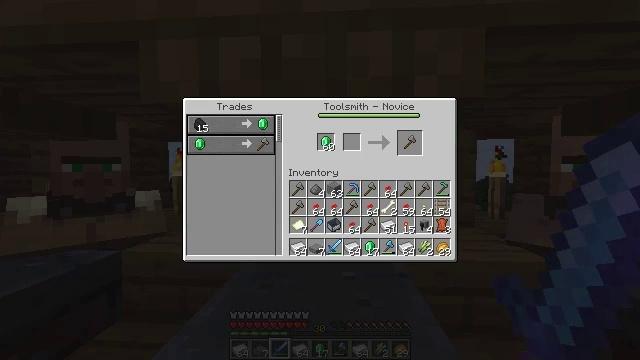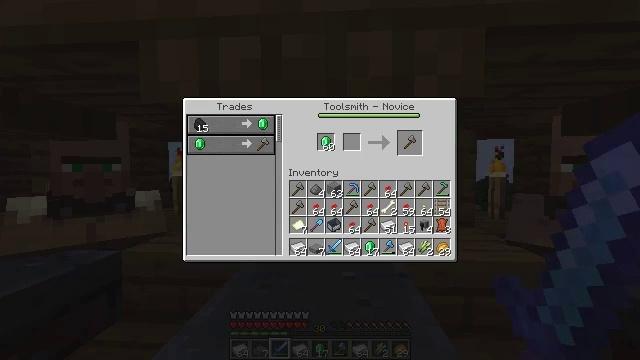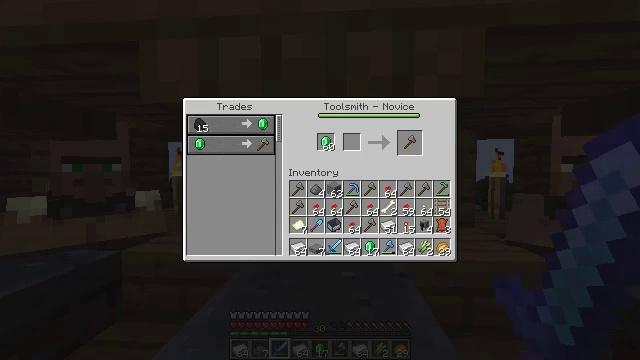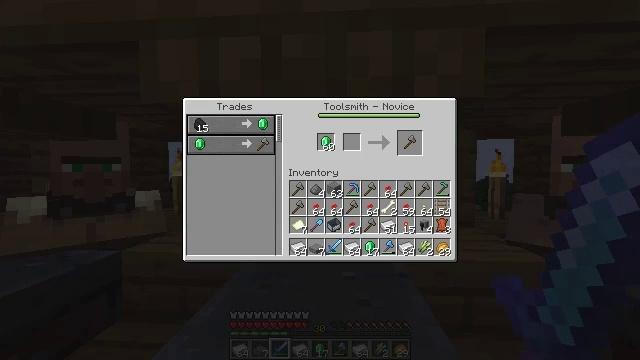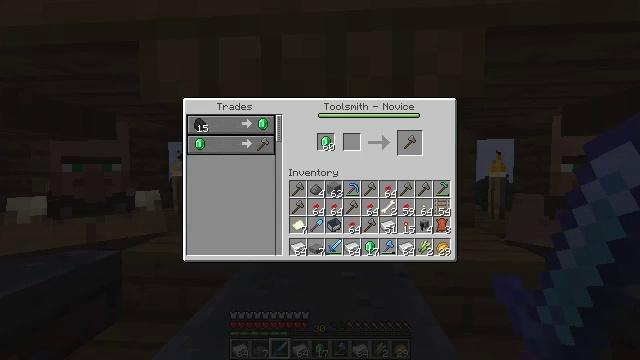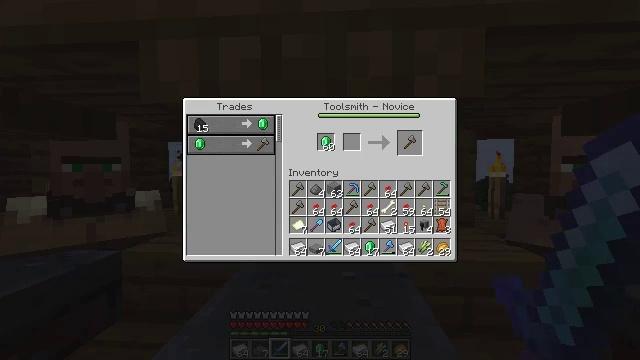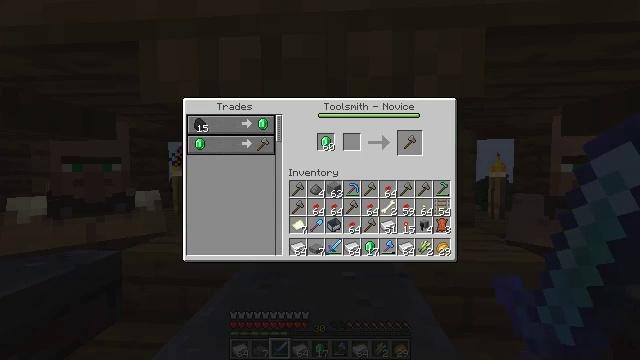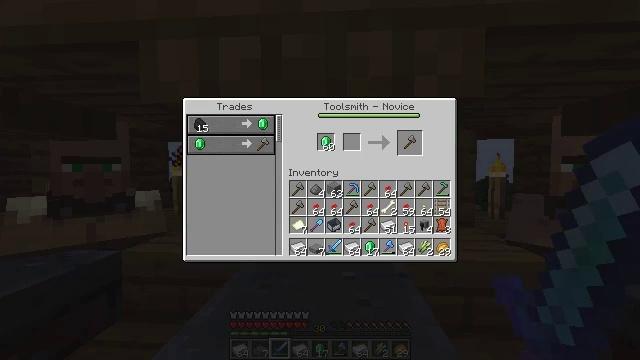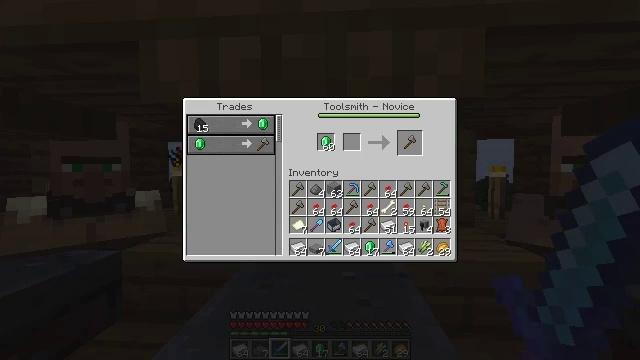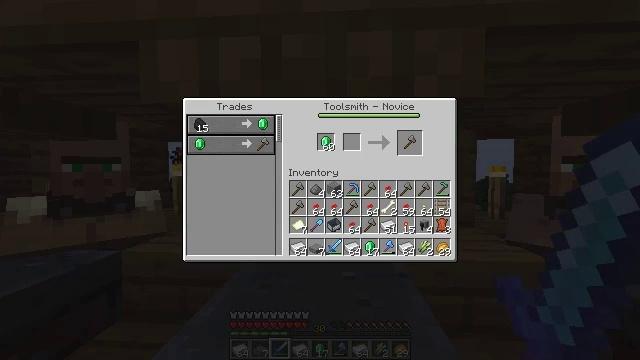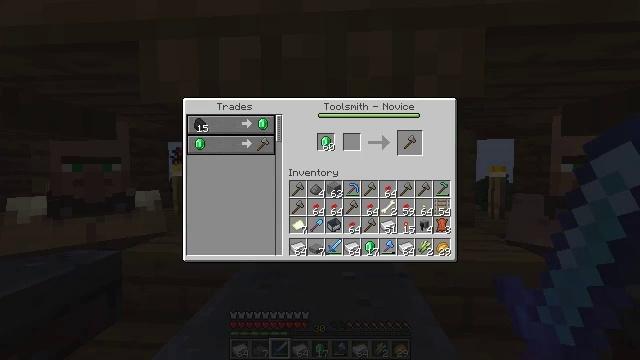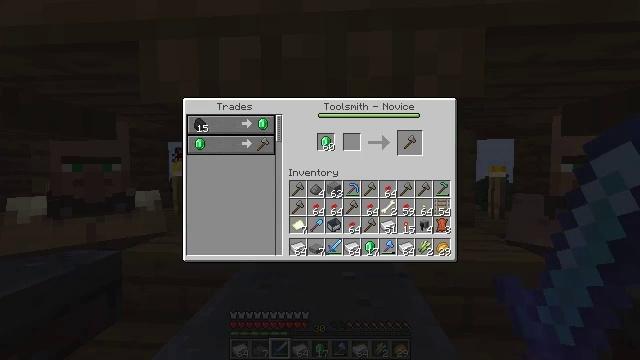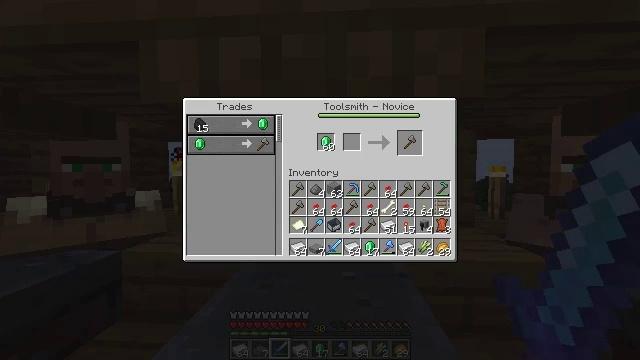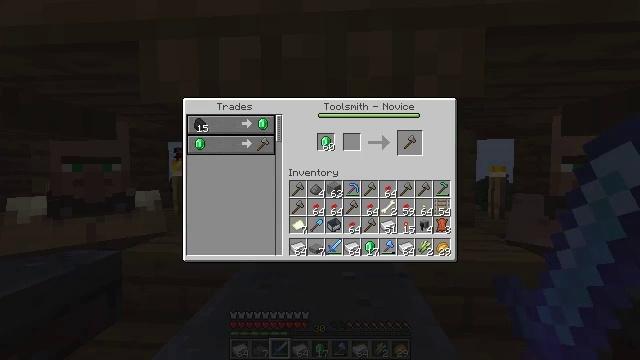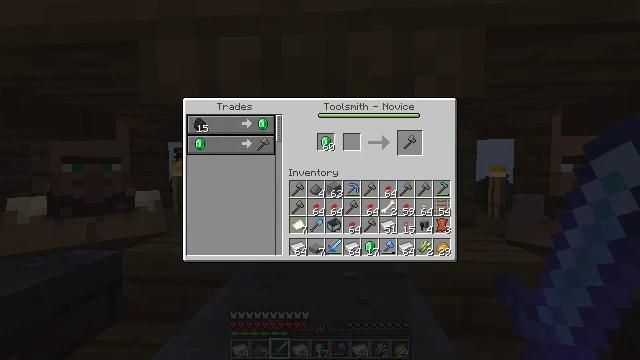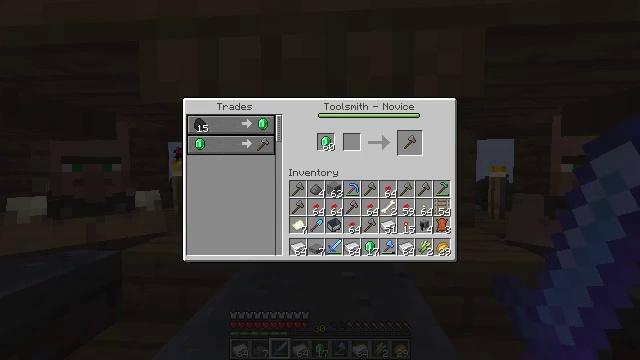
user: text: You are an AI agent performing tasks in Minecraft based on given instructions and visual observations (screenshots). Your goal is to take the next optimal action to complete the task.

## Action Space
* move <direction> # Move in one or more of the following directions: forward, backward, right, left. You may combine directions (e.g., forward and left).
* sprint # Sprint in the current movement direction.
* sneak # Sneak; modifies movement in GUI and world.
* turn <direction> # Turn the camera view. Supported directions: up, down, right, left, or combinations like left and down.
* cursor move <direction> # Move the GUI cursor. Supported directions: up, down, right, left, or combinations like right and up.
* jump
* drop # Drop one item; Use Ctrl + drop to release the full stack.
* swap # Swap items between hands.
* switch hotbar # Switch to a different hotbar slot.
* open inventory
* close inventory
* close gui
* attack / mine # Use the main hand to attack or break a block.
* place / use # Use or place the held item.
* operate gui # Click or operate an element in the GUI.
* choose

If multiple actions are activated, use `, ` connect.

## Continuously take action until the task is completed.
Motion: motion action
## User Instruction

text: Remove a sugar cane from the inventory.
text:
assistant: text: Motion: no_op
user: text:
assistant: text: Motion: no_op
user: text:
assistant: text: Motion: no_op
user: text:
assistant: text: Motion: no_op
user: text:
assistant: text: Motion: no_op
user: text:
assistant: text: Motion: no_op
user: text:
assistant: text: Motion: no_op
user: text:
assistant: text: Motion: no_op
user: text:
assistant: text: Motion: no_op
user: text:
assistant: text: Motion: no_op
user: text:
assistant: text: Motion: no_op
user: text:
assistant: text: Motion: no_op
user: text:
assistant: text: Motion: no_op
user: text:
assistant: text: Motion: no_op
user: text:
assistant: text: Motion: no_op
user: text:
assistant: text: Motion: no_op
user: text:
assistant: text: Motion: no_op
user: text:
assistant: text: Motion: no_op
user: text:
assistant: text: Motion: no_op
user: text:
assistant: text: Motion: no_op
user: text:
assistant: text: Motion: no_op
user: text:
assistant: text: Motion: no_op
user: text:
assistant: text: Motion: no_op
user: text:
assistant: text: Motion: no_op
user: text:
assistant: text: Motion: no_op
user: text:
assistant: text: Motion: no_op
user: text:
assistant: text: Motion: no_op
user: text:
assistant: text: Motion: no_op
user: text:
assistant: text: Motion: no_op
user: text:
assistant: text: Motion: no_op